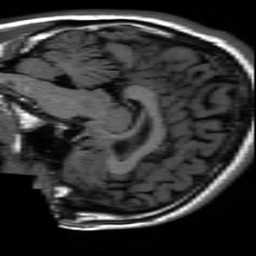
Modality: inplaneT1
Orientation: sagittal
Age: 18
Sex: male
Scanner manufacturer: ge
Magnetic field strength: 3 T
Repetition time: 2.499 s
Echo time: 0.02513 s